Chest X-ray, AP view. Patient: 76 years old, sex M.
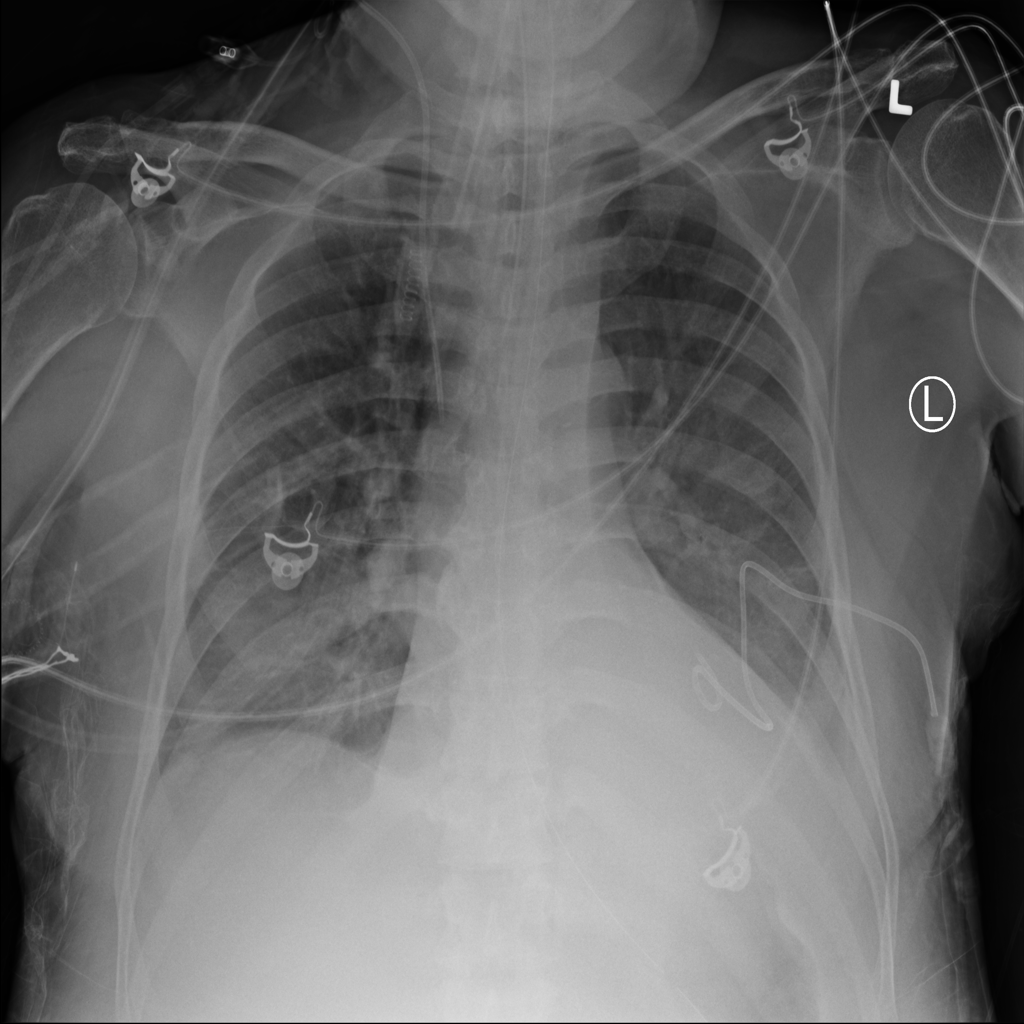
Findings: Effusion, Infiltration